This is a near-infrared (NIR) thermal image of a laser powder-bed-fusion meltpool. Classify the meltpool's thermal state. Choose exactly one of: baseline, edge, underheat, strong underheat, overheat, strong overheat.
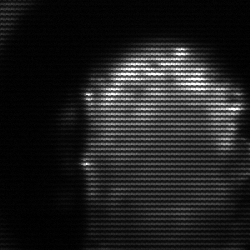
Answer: baseline